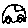
Label: car